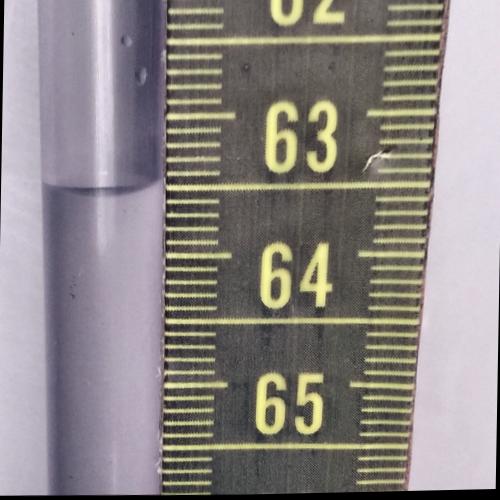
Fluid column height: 63.5 cm